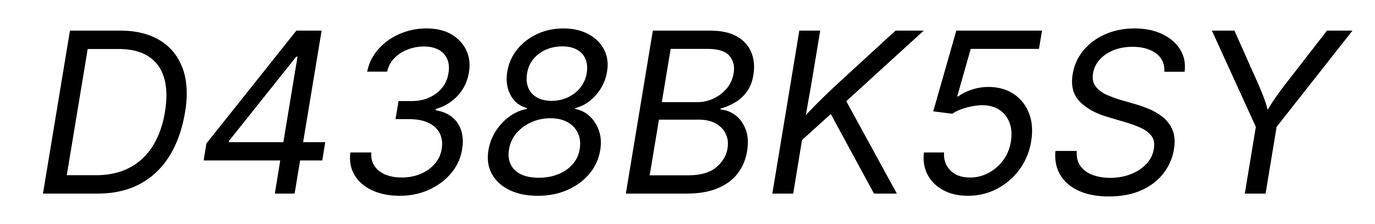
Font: Inter-Italic_Italic